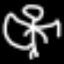
Label: angel